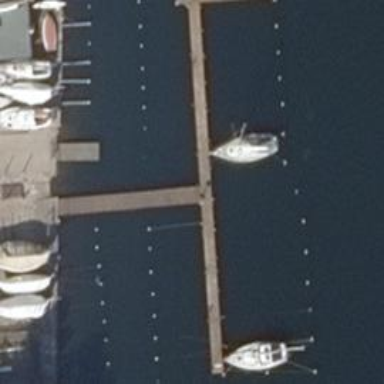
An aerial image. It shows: Marina area for leisure land.